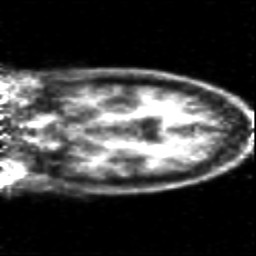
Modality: PET
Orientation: coronal
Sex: female
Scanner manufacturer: siemens